Field crop: tomato
Growth stage: 2
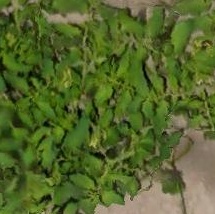
Species: tomato